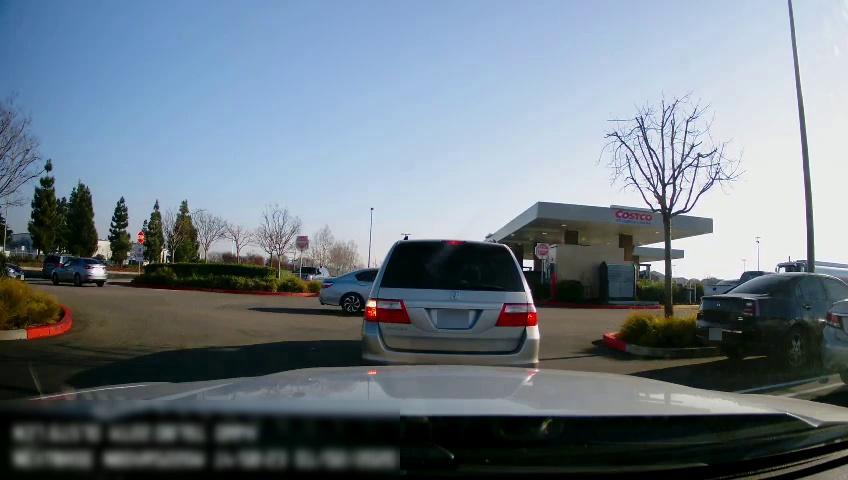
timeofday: Day
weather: Sunny
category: Drivable Space
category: Drivable Space
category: Vehicles | Car
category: Vehicles | Truck
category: Vehicles | Truck
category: Vehicles | Car
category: Vehicles | Car
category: Vehicles | SUV
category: Vehicles | Car
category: Vehicles | SUV
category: Vehicles | Car
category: Vehicles | SUV
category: Traffic | Signs
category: Traffic | Signs